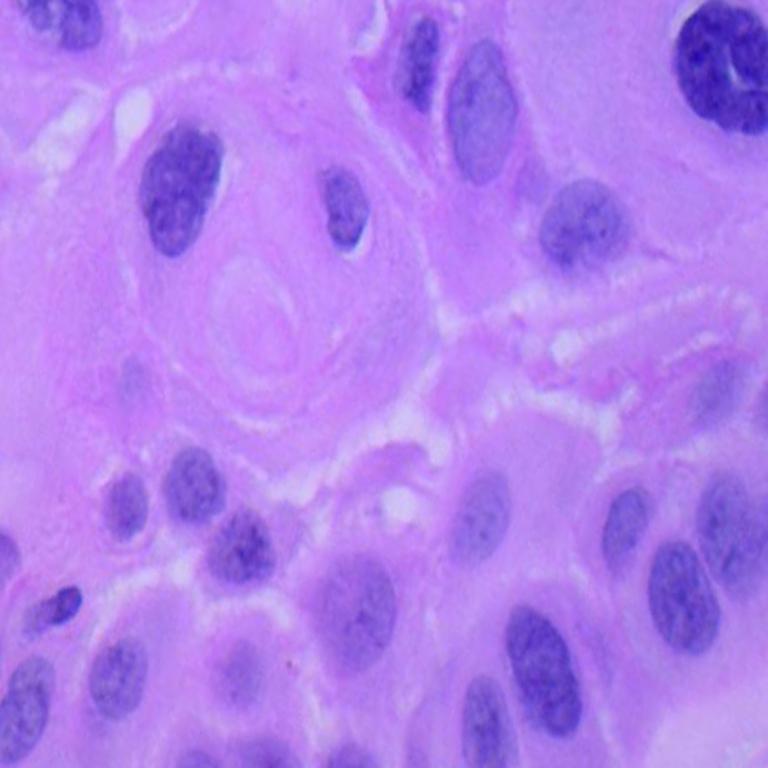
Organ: lung
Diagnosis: squamous carcinomas